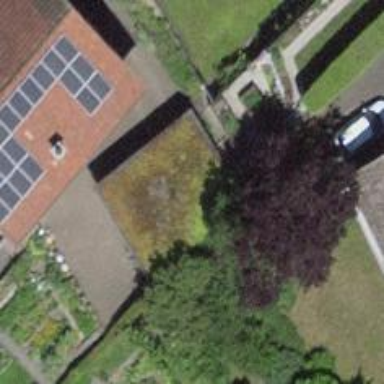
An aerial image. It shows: Garage.